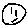
Label: circle